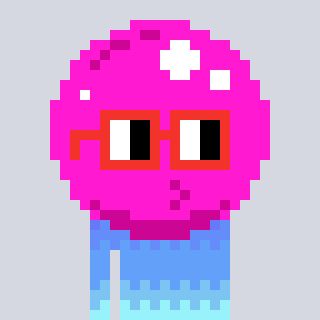
a pixel art character with square red glasses, a bubblegum-shaped head and a magenta-colored body on a cool background